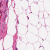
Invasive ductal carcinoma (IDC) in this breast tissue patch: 0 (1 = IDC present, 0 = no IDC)